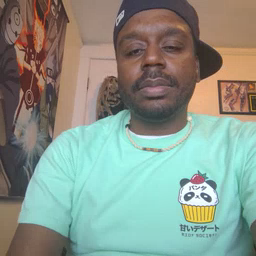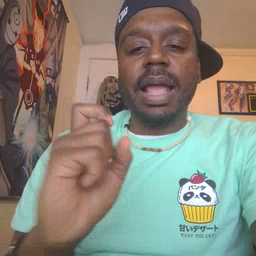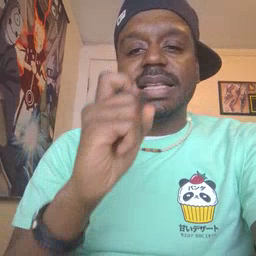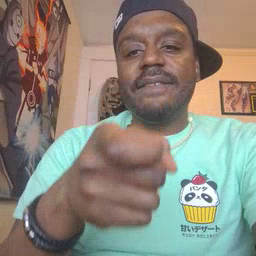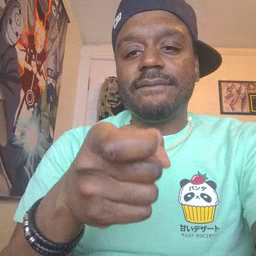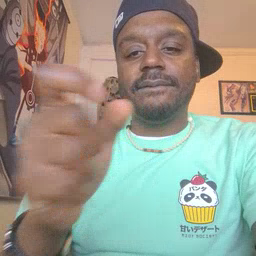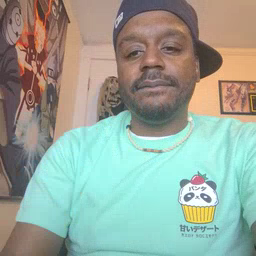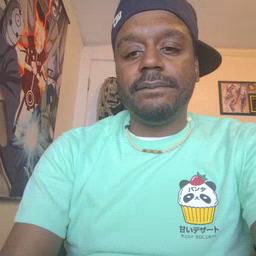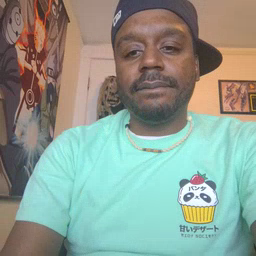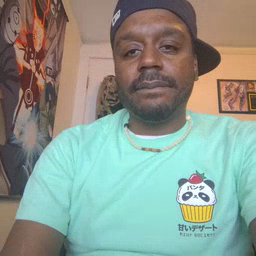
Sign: gift